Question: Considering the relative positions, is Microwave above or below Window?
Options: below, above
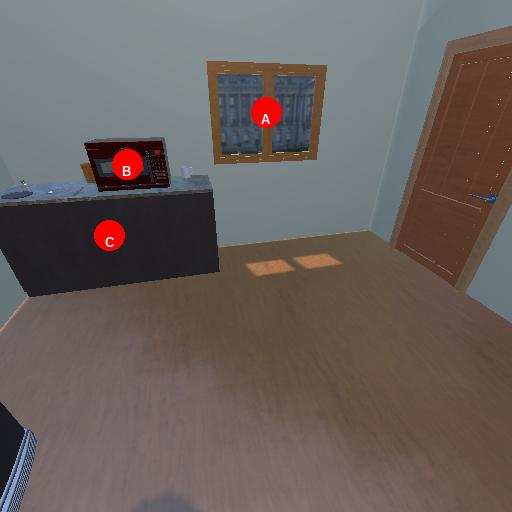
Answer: below